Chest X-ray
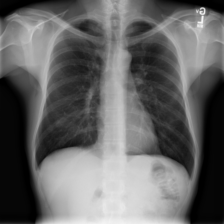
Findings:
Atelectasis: negative
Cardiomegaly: negative
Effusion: negative
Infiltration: negative
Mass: negative
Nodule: negative
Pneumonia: negative
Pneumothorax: negative
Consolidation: negative
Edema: negative
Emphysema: negative
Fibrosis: negative
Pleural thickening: negative
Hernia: negative